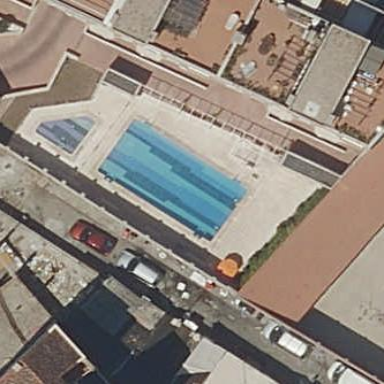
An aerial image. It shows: Swimming pool located in leisure land.